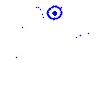
Particle: pion